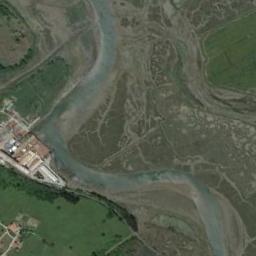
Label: river